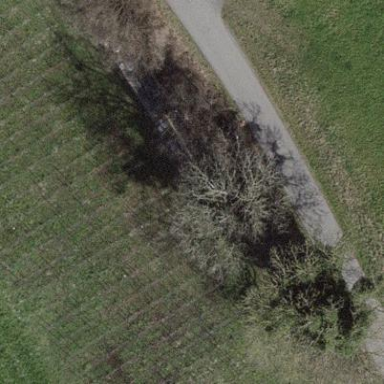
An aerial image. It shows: Beautiful vineyard in the countryside.